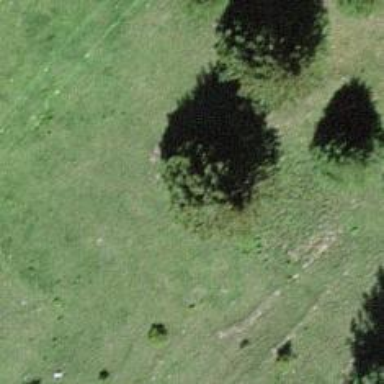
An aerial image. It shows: Needle-leaved tree in nature.